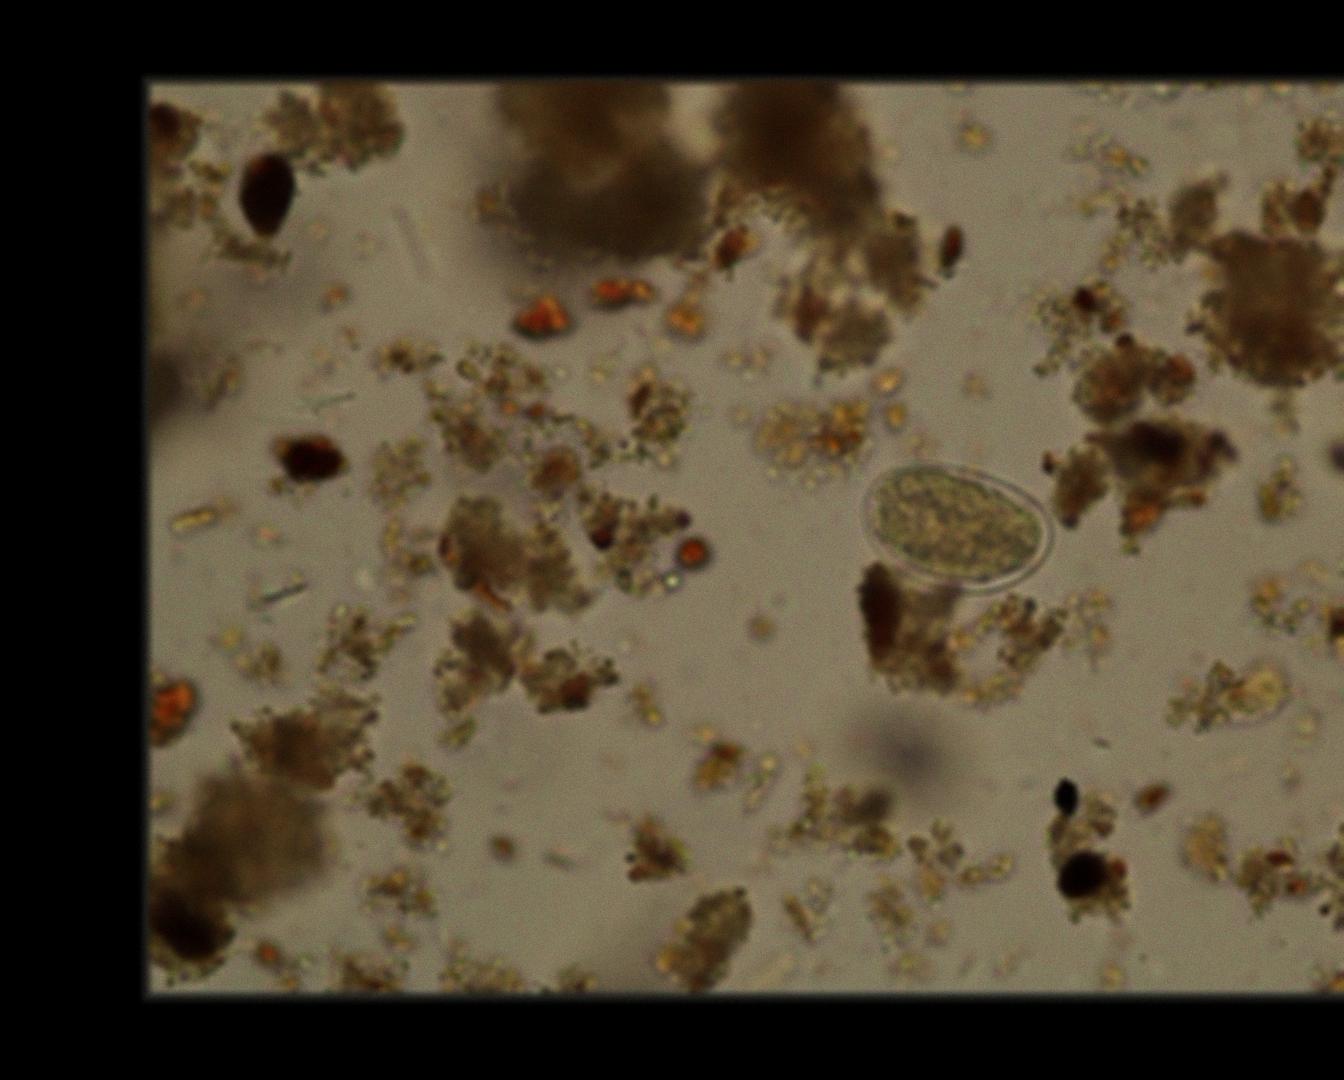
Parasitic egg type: Hookworm egg